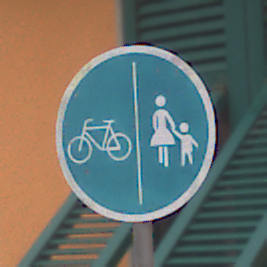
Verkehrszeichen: GetrennterRadUndGehwegRadwegLinks
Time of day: Midday
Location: Outdoor (Urban)
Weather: Overcast
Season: NotSpecified
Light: Natural